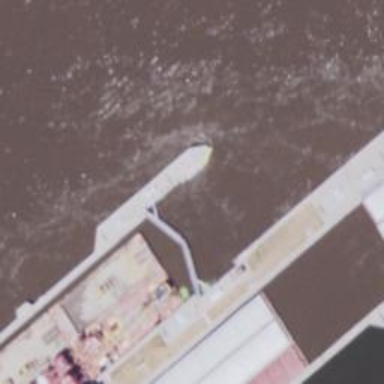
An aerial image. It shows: Lock gate on waterway.